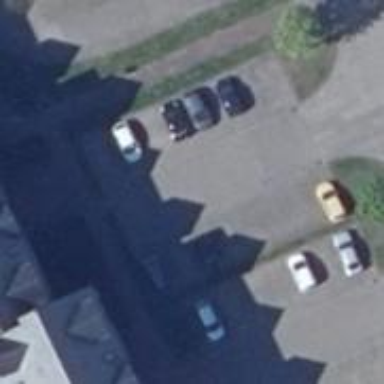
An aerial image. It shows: Road serving as parking aisle.